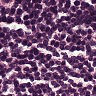
Metastatic tissue present: no